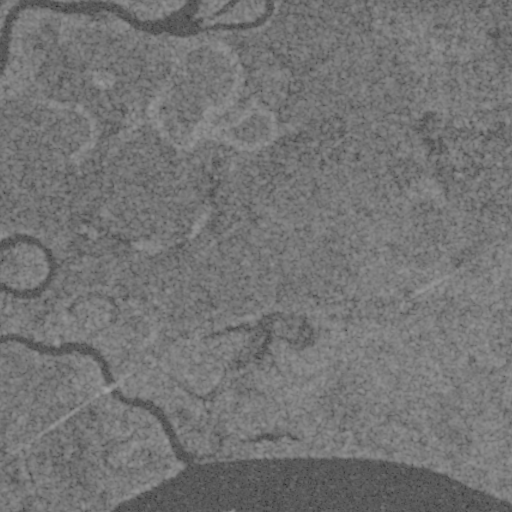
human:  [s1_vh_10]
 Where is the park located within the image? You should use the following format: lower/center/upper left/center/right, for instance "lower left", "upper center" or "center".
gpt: The park is located in the upper right of the image.
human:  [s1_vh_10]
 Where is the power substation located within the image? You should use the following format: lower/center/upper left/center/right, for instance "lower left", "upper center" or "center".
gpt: The power substation is located in the upper right of the image.
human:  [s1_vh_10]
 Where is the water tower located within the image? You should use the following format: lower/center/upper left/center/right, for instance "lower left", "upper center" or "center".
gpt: The water tower is located in the upper right of the image.
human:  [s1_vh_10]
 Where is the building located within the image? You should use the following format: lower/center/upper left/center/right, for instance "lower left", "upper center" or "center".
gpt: There is no building in the image.

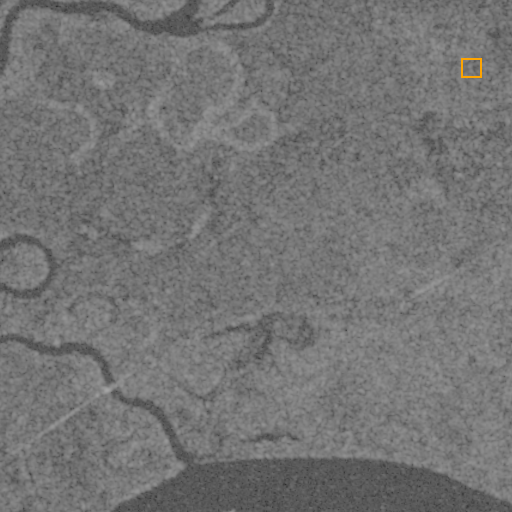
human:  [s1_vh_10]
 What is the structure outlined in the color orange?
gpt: The structure outlined in orange is a park.
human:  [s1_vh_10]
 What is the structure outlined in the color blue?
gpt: There is no blue outline.